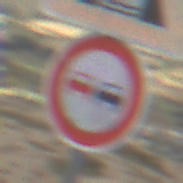
Verkehrszeichen: Ueberholverbot
Zusatzzeichen oben: BeweglicheBruecke
Umgebung: Outdoor, Nature
Tageszeit: Midday
Wetter: PartlyCloudy
Licht: Natural
Jahreszeit: NotSpecified
Kontrast: LowContrast